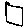
Label: square